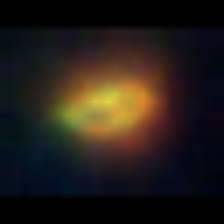
Taxon: NanoPlankton
Group: Other